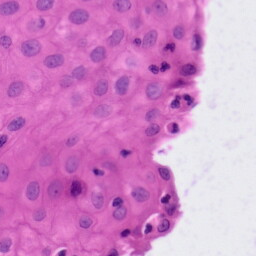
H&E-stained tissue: Tonsil